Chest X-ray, PA view. Patient: 22 years old, sex F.
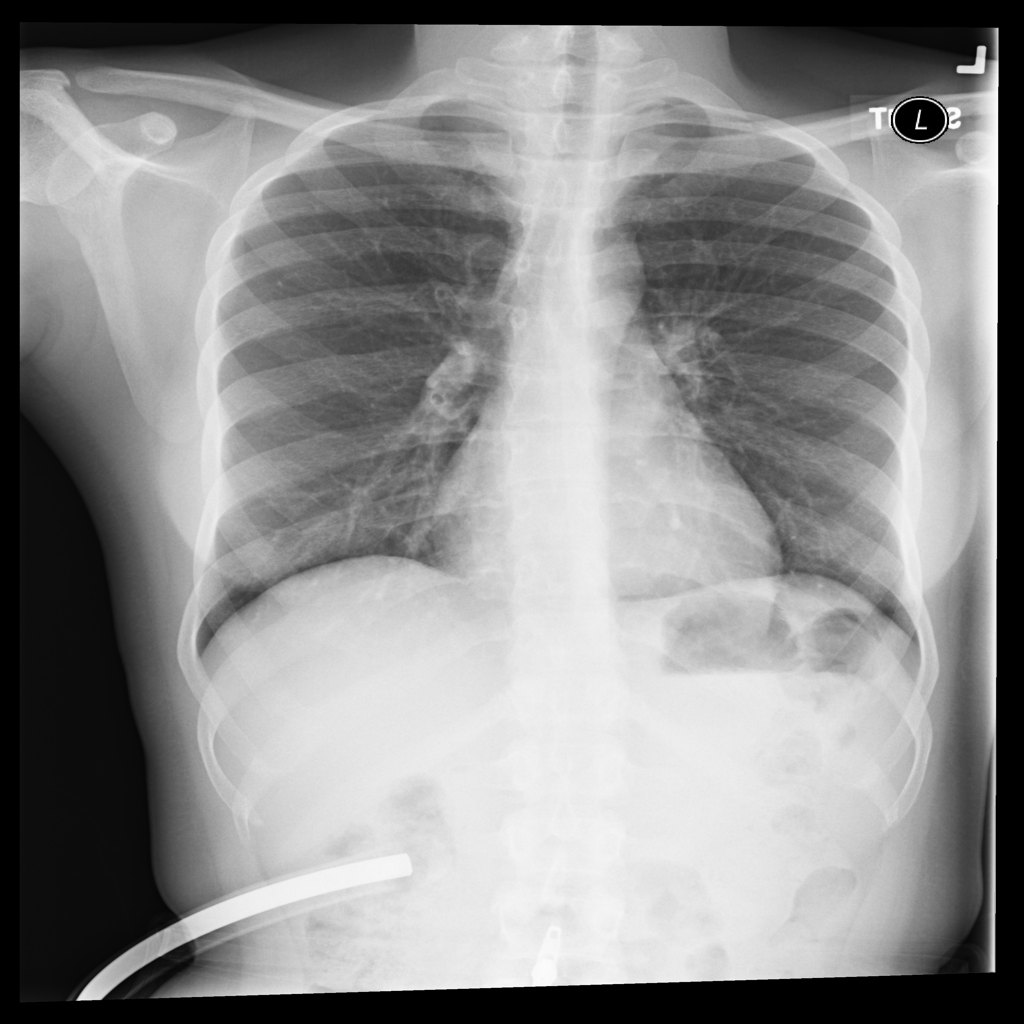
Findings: No Finding